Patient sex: M
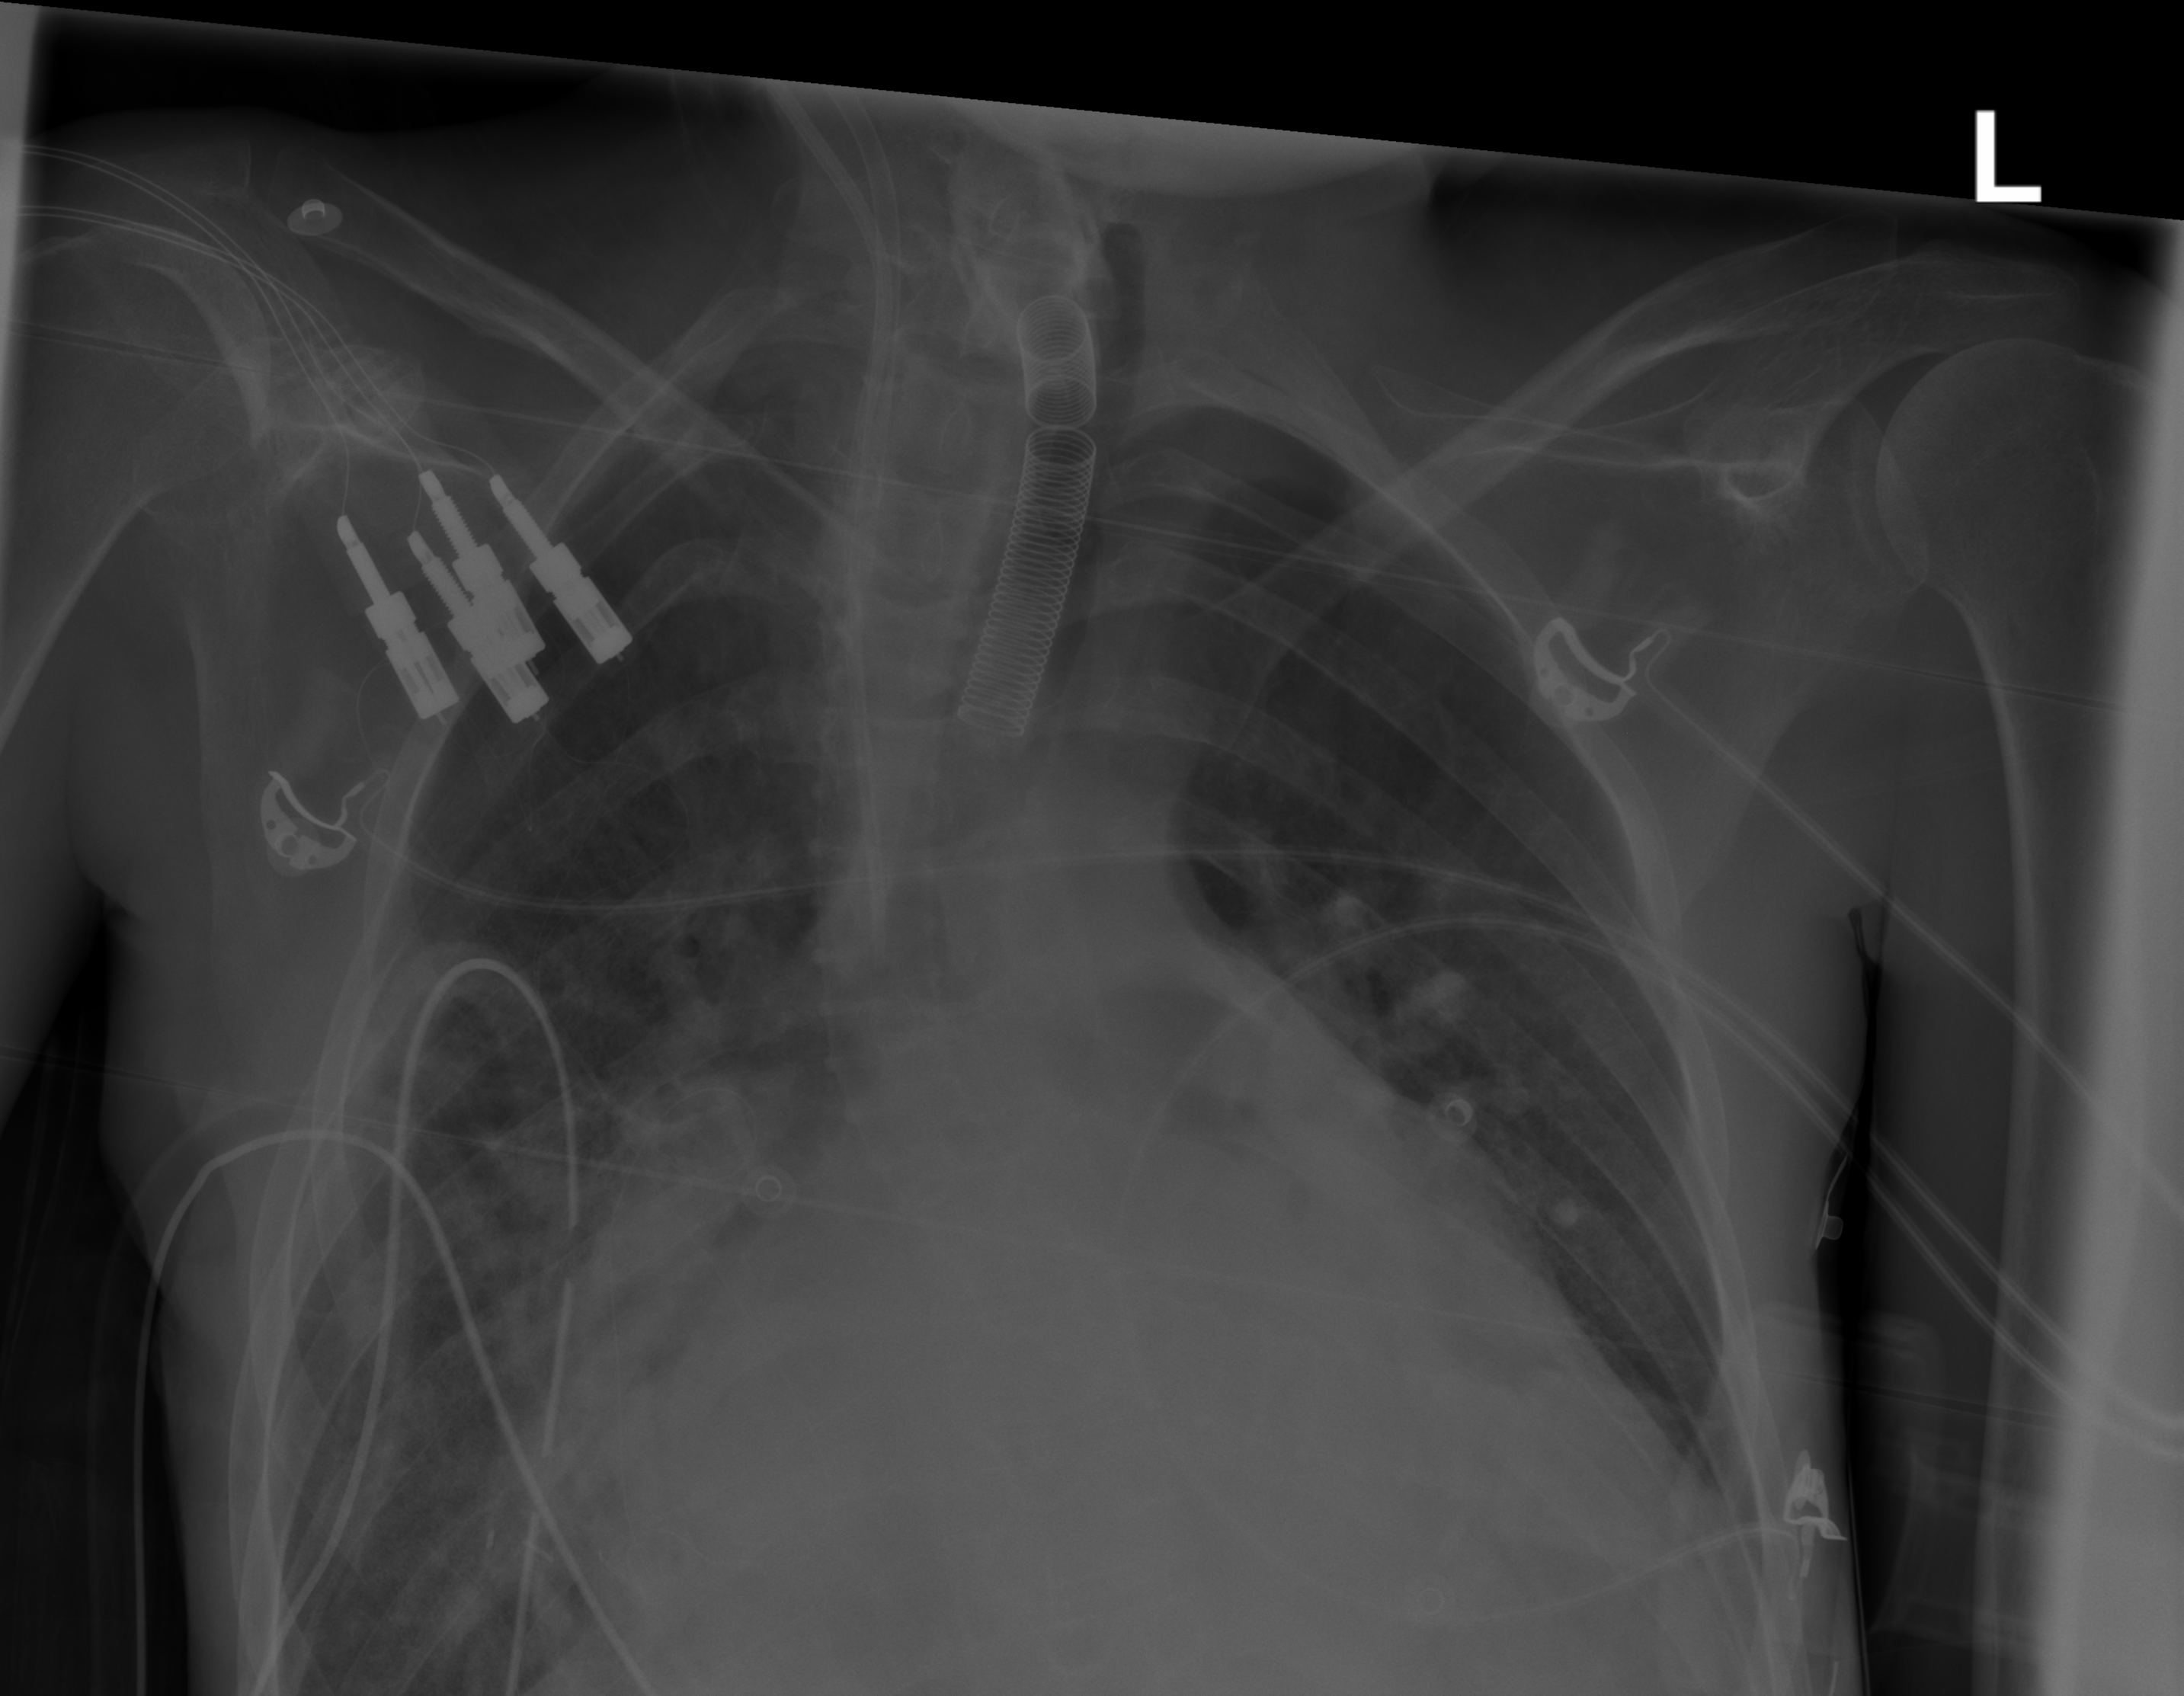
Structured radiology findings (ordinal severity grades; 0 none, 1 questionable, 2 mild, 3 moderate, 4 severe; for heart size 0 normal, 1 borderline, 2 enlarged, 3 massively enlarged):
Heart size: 3
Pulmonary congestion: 2
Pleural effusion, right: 0
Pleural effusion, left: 2
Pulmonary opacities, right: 2
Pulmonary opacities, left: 2
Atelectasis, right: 2
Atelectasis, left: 0